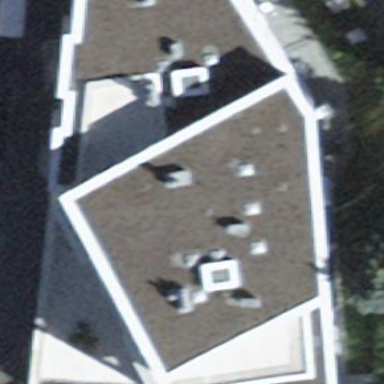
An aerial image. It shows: Hotel building.